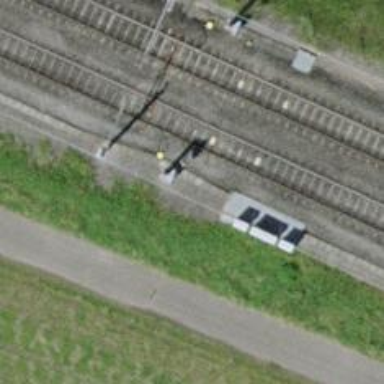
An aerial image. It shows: Railway signal.